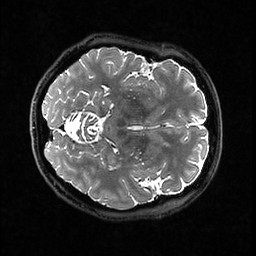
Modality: T2w
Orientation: axial
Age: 49
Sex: female
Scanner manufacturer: ge
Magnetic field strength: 3 T
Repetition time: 3.202 s
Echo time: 0.06602 s